Aerial crown-view tile of a tropical tree (Barro Colorado Island, Panama), acquired 20250715:
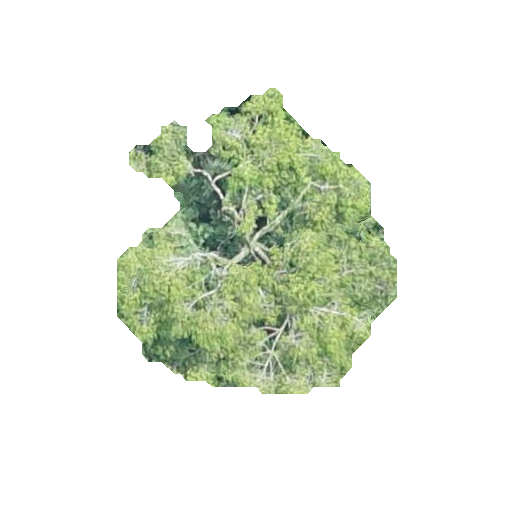
Species: Guatteria lucens
GBIF accepted scientific name: Guatteria lucens
Crown area: 87.504 m²